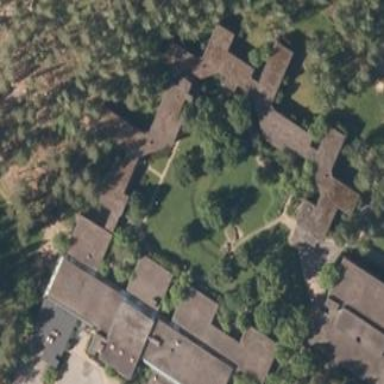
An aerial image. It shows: Hotel building.